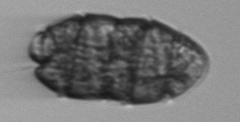
Label: Margalefidinium